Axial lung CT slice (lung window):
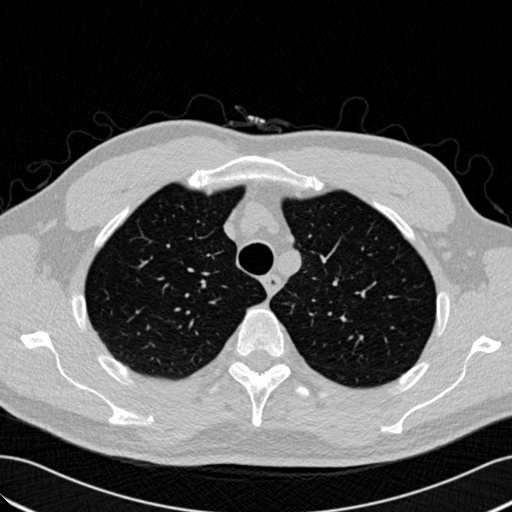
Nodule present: no